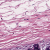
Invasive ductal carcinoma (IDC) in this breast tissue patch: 0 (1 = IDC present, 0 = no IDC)